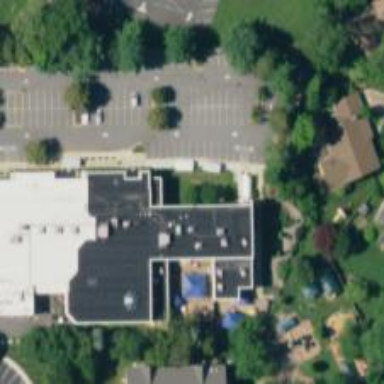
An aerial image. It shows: Kindergarten.